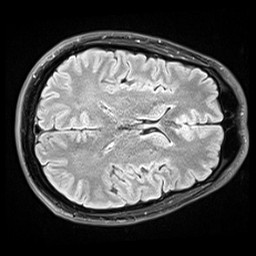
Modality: FLAIR
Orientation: axial
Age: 25
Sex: male
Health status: healthy
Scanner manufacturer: siemens
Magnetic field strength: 3 T
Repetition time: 9 s
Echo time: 0.088 s